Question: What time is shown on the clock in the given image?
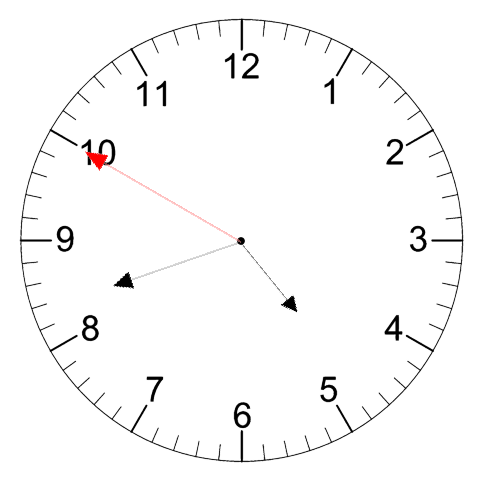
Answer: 04:41:50